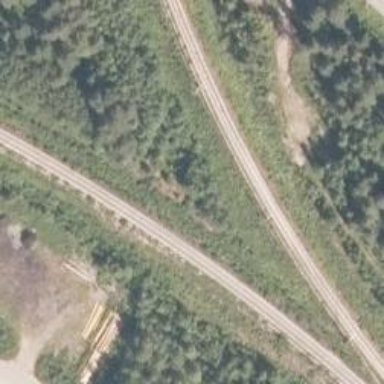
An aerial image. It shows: Continuous rail track.